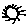
Label: sun